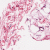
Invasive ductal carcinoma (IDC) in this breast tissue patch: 0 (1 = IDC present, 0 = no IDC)